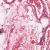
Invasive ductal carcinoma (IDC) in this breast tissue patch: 0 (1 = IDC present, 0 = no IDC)